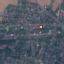
Land use / land cover: Residential